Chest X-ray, PA view. Patient: 39 years old, sex M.
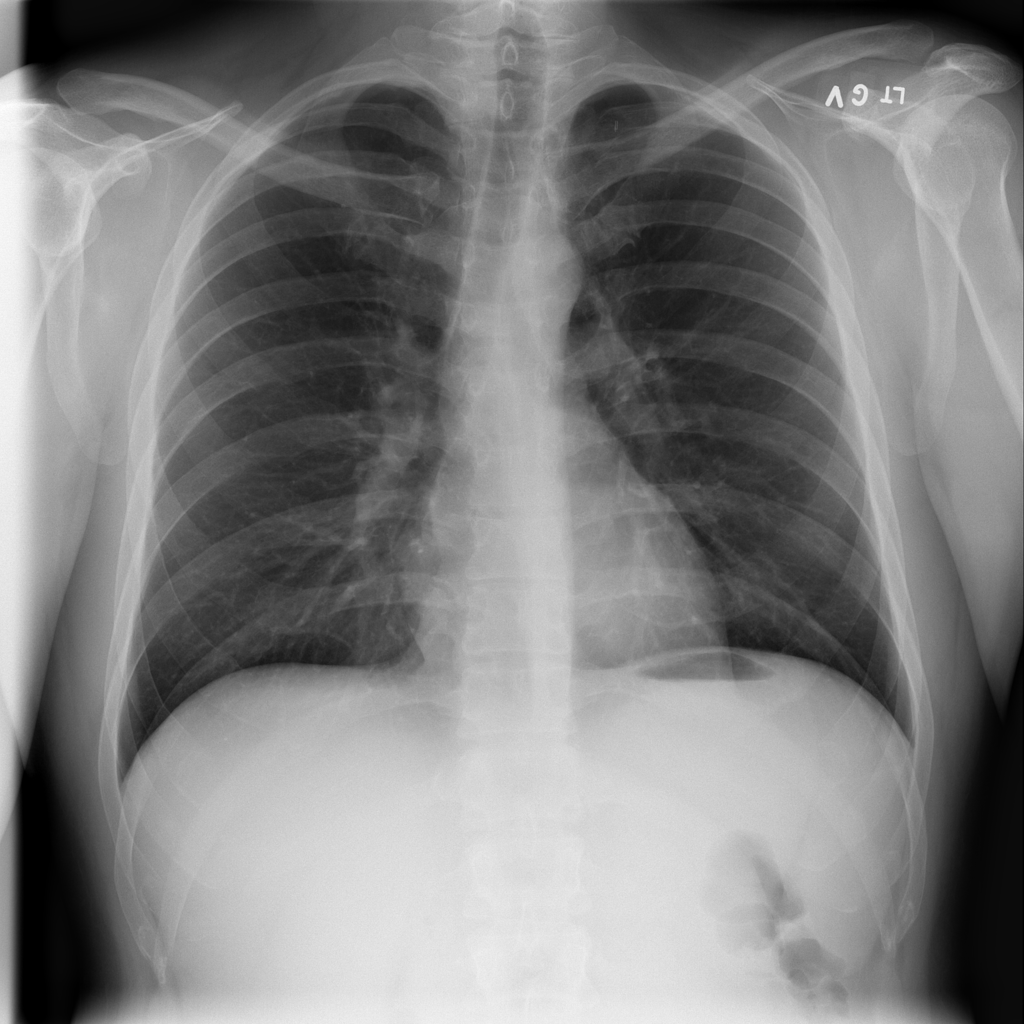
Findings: No Finding